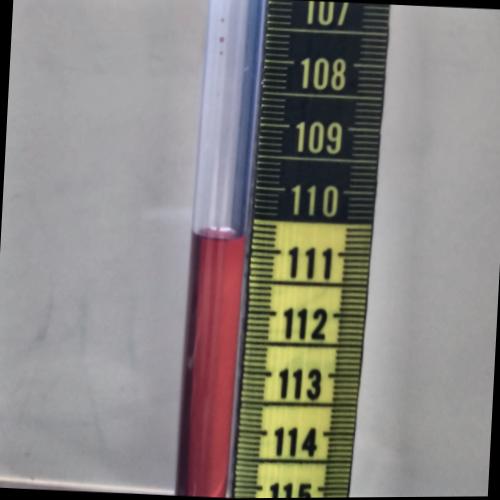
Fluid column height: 110.8 cm